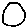
Label: circle